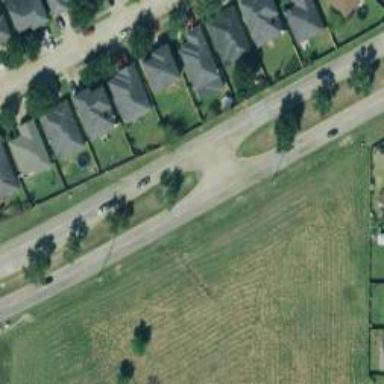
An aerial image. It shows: Secondary link road.